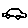
Label: car